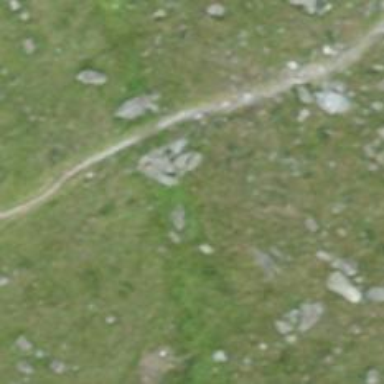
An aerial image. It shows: Path.